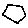
Label: hexagon